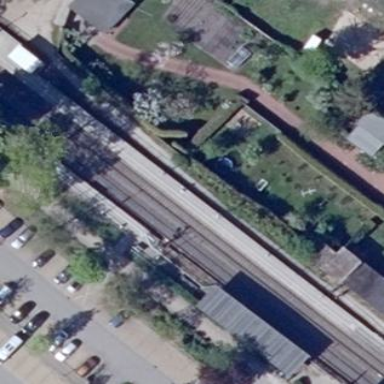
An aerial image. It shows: Platform for public transport with shelter. The platform is for railway use.